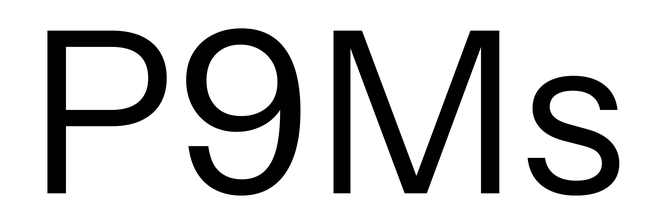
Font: InstrumentSans_Regular